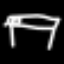
Label: bed